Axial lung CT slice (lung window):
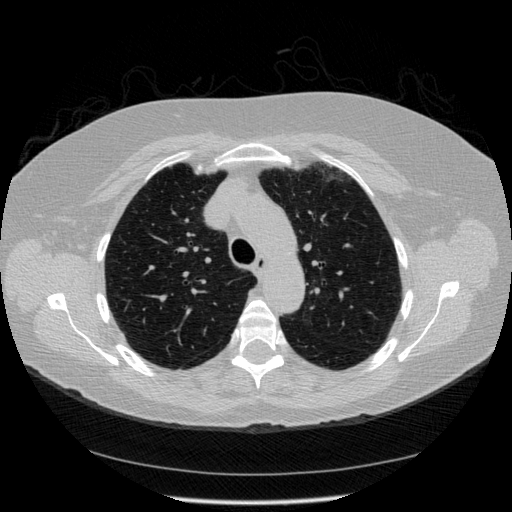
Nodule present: no